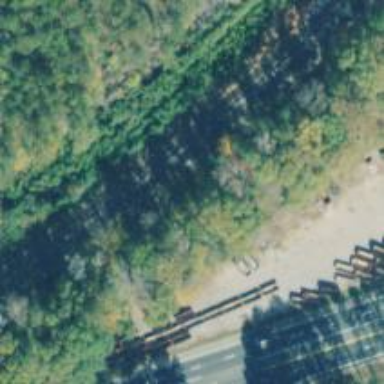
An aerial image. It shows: Railway track.